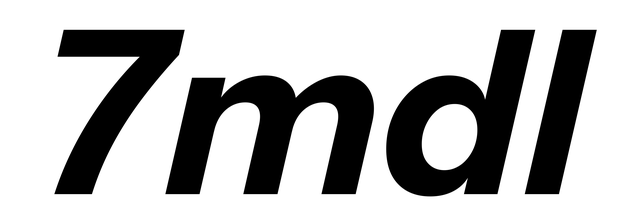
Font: InstrumentSans-Italic_Bold_Italic